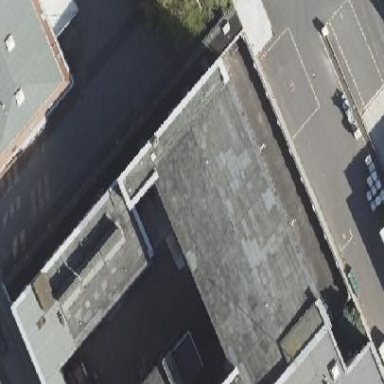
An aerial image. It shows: Flat-roofed building.